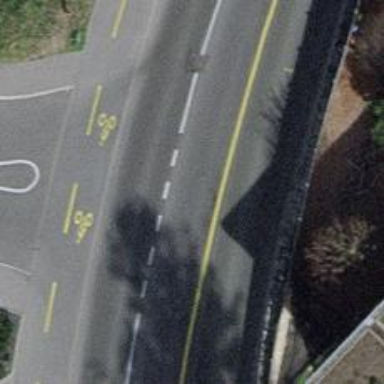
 there is sidewalk. The right side of the road has bus lane and shared bus and cycle lane."